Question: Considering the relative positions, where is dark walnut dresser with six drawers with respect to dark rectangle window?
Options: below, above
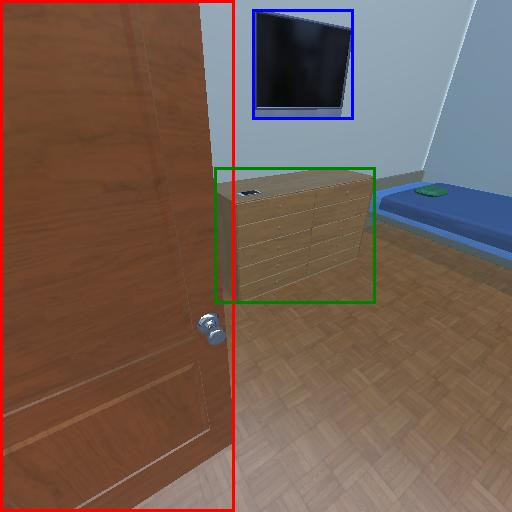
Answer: below